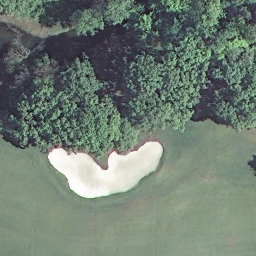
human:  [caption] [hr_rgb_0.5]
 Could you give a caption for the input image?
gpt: This is a part of a golf course with turfs and some bunkers and trees .

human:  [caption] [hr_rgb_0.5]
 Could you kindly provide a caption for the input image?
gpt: A part of a golf course with turfs and some bunkers and trees .

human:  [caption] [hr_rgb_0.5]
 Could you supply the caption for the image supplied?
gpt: A part of a golf course with with turfs and some bunkers and trees .

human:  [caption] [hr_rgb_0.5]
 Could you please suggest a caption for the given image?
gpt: There are turfs and some bunkers and trees in the golf course .

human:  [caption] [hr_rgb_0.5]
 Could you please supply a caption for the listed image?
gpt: Green turfs and some bunkers and trees in the golf course .